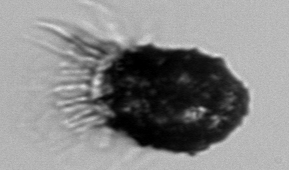
Label: Stenosemella_pacifica